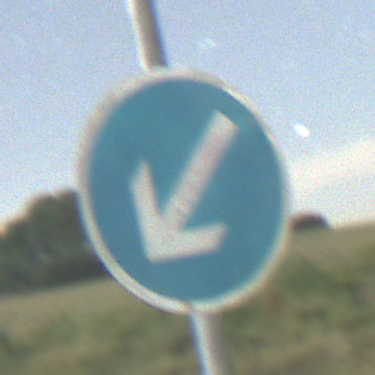
Verkehrszeichen: VorgeschriebeneVorbeifahrtLinks
Umgebung: Outdoor, Nature
Tageszeit: Night
Wetter: Clear
Licht: Natural
Jahreszeit: NotSpecified
Kontrast: HighContrast